Field crop: maize
Growth stage: 2
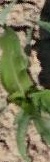
Species: maize